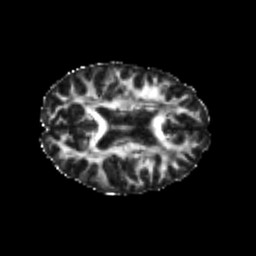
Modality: FA
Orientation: axial
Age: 23
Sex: female
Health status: healthy
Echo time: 0.074 s